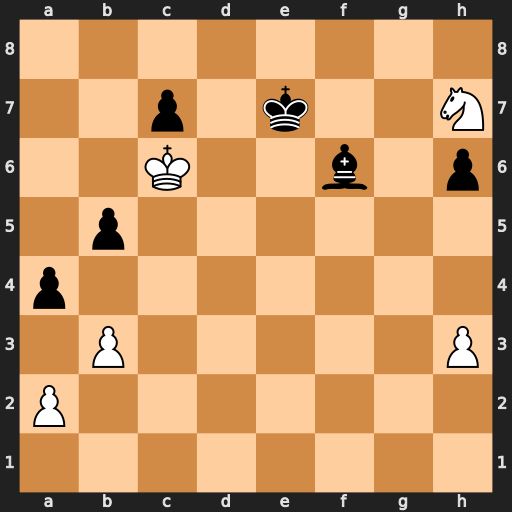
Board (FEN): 8/2p1k2N/2K2b1p/1p6/p7/1P5P/P7/8
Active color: w
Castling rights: -
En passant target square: -
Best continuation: Nxf6 Kxf6 b4 Ke5 Kxb5